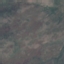
Label: HerbaceousVegetation